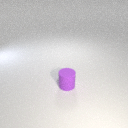
small purple rubber cylinder